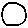
Label: circle